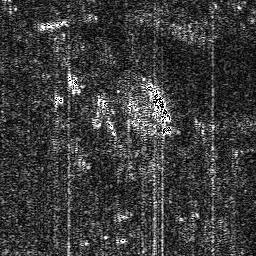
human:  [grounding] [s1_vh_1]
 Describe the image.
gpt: In the satellite image, there is  <ref>1 large ship </ref> <box>[[53, 29, 67, 53, 0]]</box> located at center.